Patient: sex F, age 64
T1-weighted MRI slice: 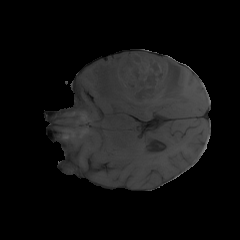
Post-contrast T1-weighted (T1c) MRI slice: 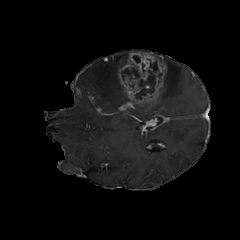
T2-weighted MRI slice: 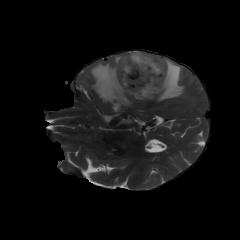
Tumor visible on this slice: yes
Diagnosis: Glioblastoma, IDH-wildtype
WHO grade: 4